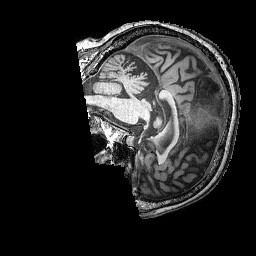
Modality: T1w
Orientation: sagittal
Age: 61
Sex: female
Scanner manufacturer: siemens
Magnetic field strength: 3 T
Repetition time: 2.25 s
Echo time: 0.00415 s